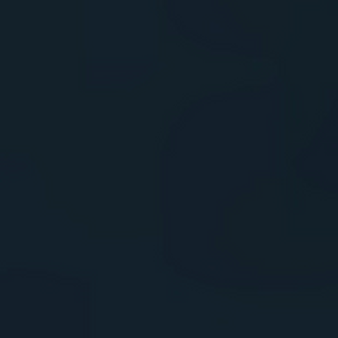
Label: other